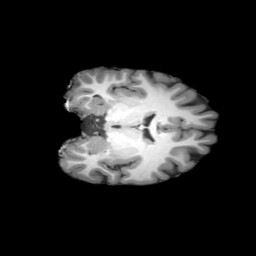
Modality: T1w
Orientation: coronal